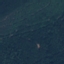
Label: Forest